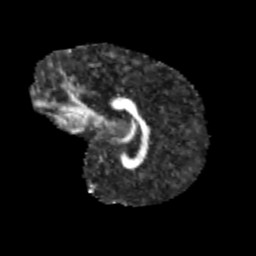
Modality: FA
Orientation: sagittal
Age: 9
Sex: male
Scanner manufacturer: siemens
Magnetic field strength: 3 T
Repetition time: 3.8 s
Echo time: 0.07 s